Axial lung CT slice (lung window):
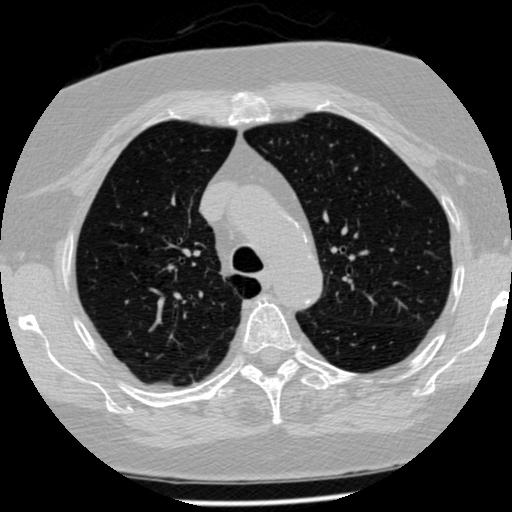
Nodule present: no